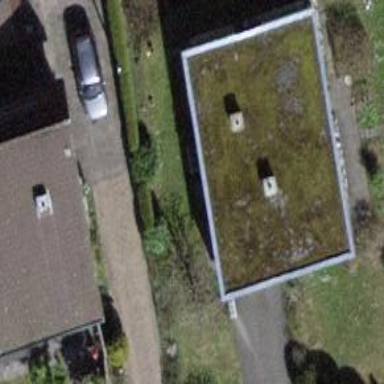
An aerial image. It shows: Flat-roofed building.